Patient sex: M
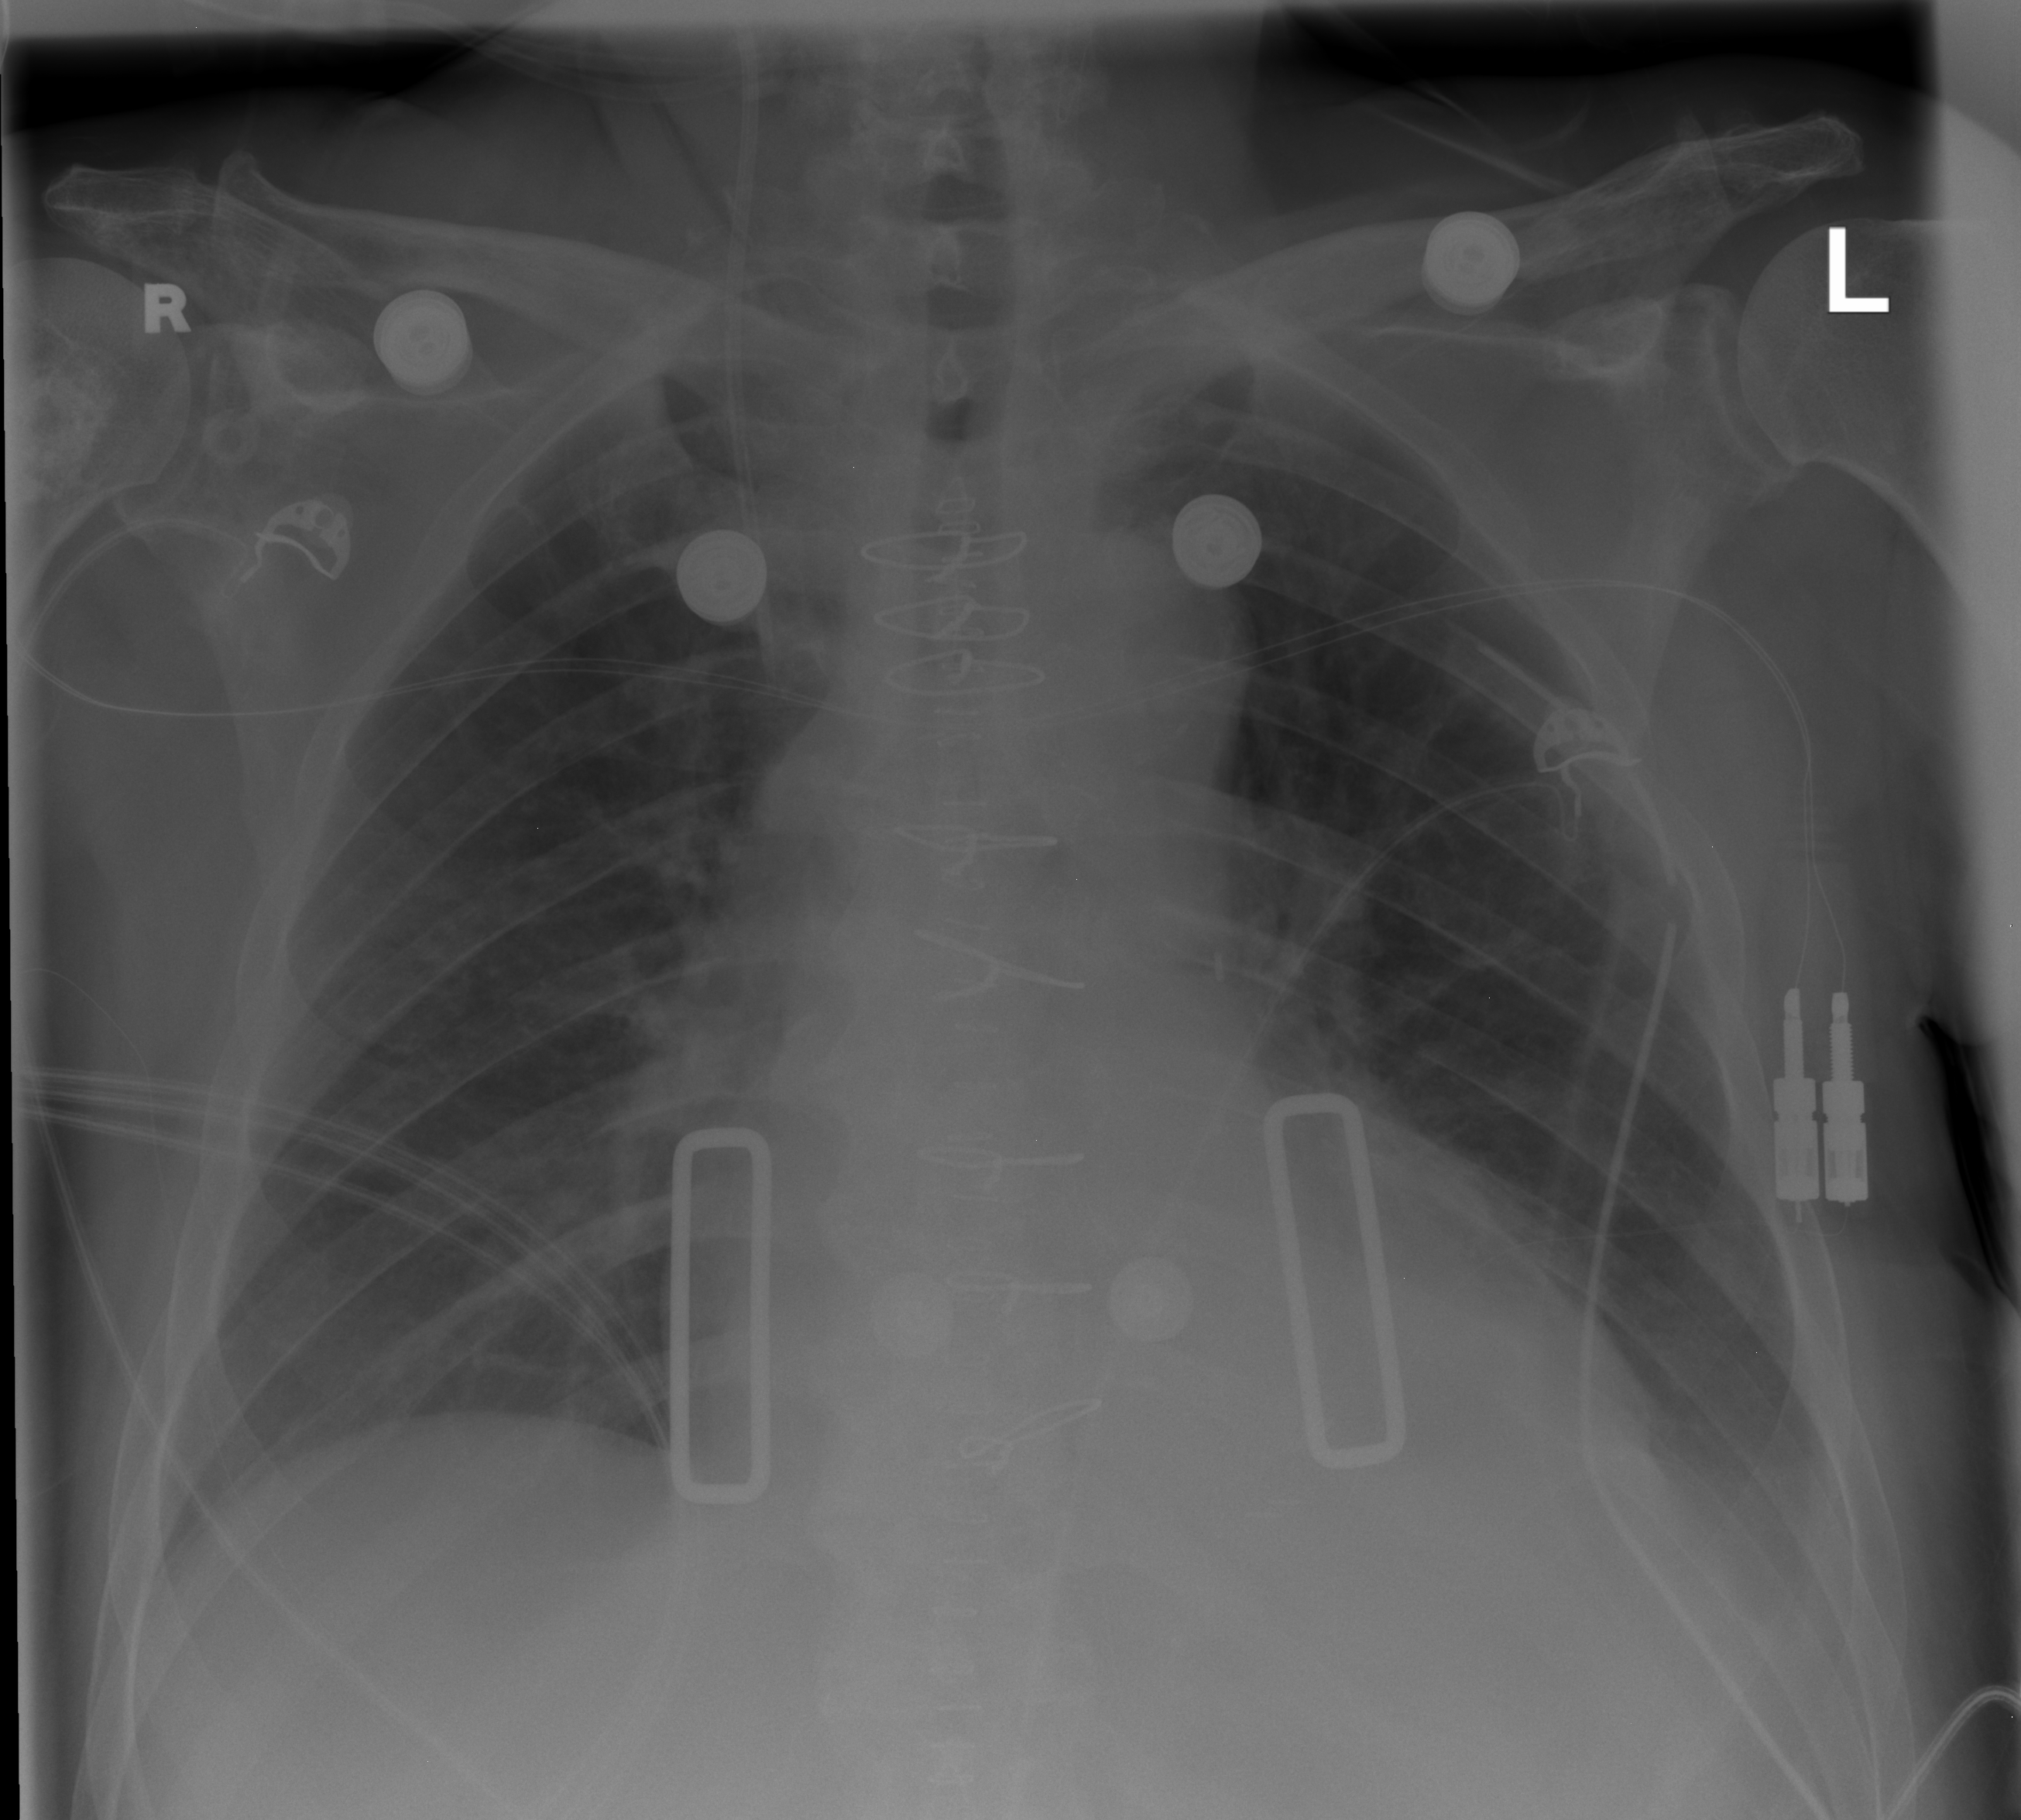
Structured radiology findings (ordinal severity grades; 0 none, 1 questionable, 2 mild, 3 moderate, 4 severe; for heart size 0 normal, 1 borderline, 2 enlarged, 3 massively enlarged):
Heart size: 0
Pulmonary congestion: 2
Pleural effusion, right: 0
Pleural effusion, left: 2
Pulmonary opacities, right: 0
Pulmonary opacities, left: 0
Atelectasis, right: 0
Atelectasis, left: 2